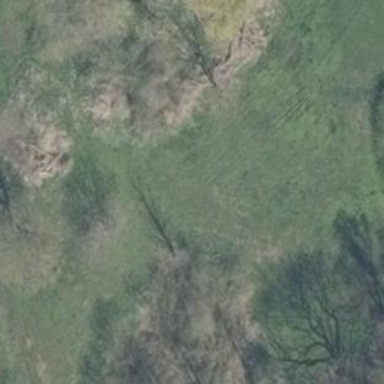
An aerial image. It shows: Beautiful meadow.